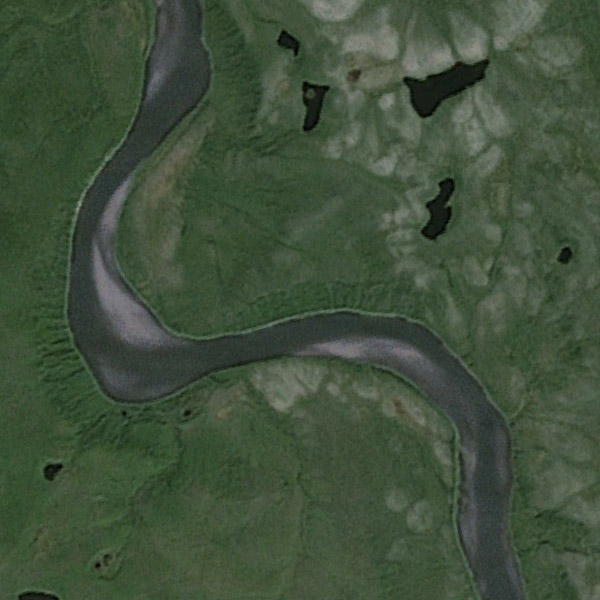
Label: River